Question: I have 2 forms. In form one I enter information and the second one works as a helper to get codes for the first one(using it with ShowDialog() method). Since the information retrieved in the second form comes from a database that is being remotely accessed sometimes it takes a few seconds so what i did is to move the lengthy method that loads the information into the 'DataGridView' to a BackgroundWorker, the code in the DoWork is:
'''
private void backgroundWorker1_DoWork(object sender, DoWorkEventArgs e)
{
this.Invoke((MethodInvoker)delegate
{
//Method to retrieve records
});
}
'''
and start it in the form's 'Shown()' method. Now, my problem is, that the first time an instance of the form is created it works perfect but from the first time on it shows up like this:

How can I fix this issue?
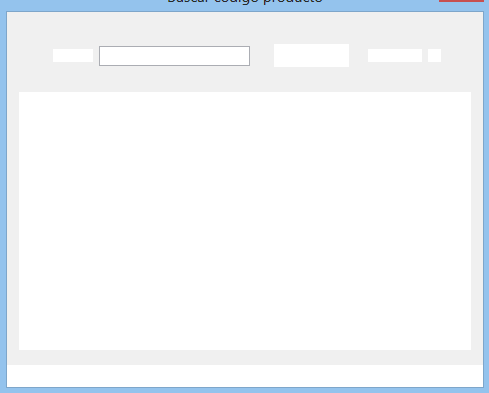
Answer: First of all read the documentation about types you use:
> You must be careful not to manipulate any user-interface objects in your DoWork event handler. Instead, communicate to the user interface through the ProgressChanged and RunWorkerCompleted events.<URL>
Because of the 'this.Invoke(...' you basically do all the fetching from database on the UI thread, and that's why your form isn't redrawn.
In order to fix this issue:
1. Remove this.Invoke and any other code that accesses UI controls from the DoWork event handler. In that handler you only want to fetch the records from database, and NOT update any UI.
2. Move your UI updating code to the RunWorkerCompleted event handler.
3. Last but not least, you may want to start your data loading not on the form's Shown event but rather Form.Load, because it precedes the Shown and is raised before the form is displayed.